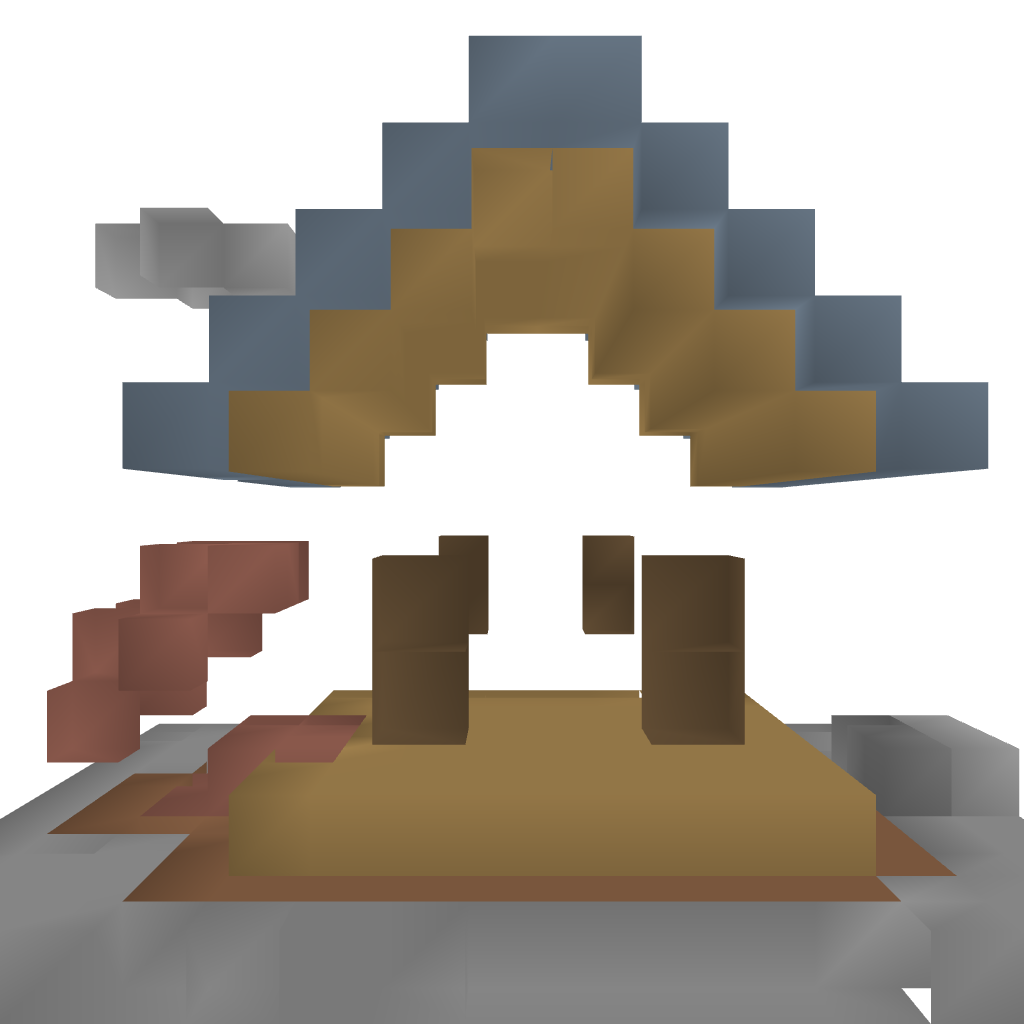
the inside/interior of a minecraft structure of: Small Brick House